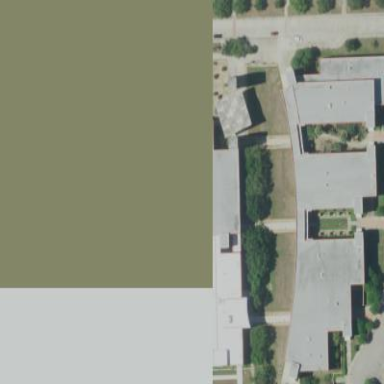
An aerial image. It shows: College building.